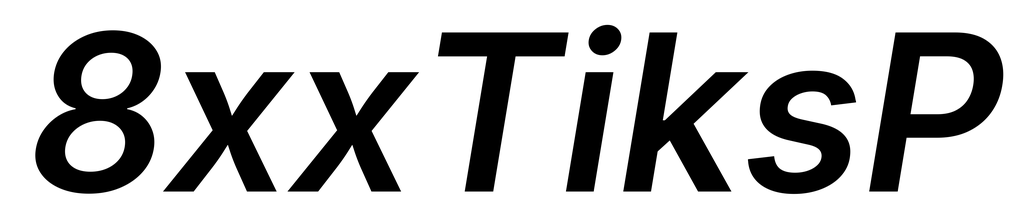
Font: Inter-Italic_SemiBold_Italic